This grayscale texture is a bearing vibration snapshot reshaped row-by-row into a square image. What is the most likely bearing condition (normal, inner_race, outer_race, ball)?
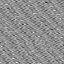
Answer: outer_race